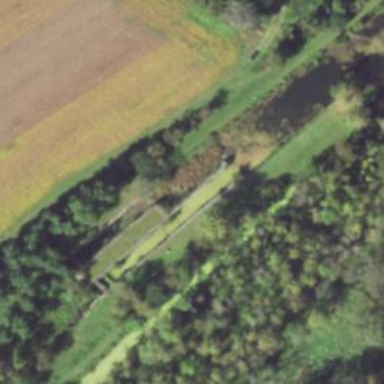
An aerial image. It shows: Derelict canal.